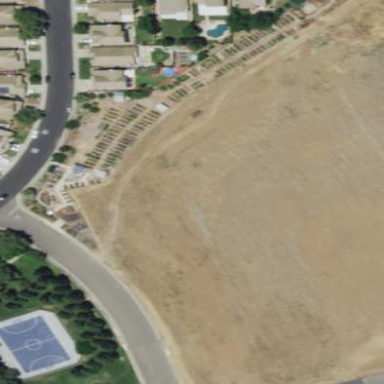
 leisure land intended for communal use."